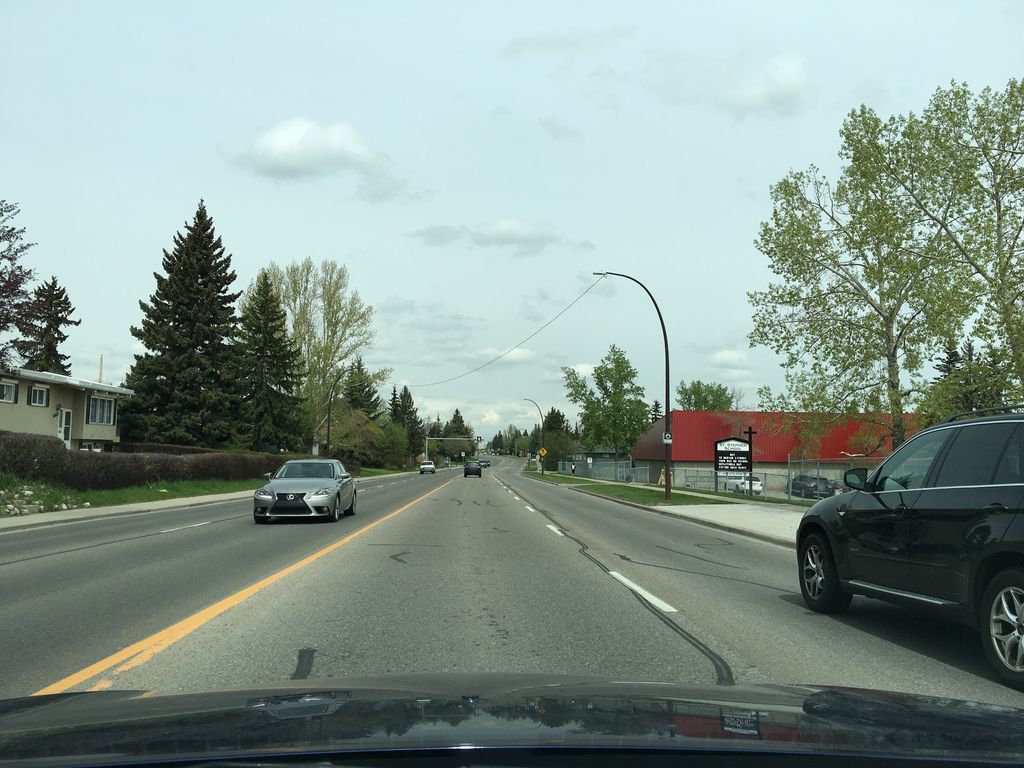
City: calgary